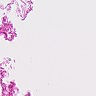
Metastatic tissue present: no